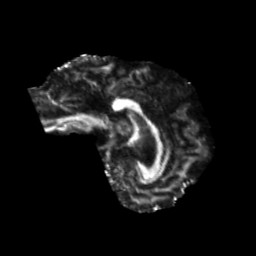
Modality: FA
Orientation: sagittal
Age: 46
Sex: female
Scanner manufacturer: siemens
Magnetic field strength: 3 T
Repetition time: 5.25 s
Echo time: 0.08 s